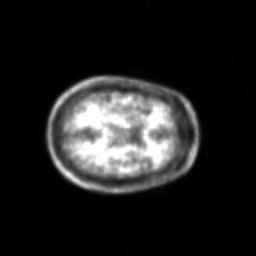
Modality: PET
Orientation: axial
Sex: male
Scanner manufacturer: siemens